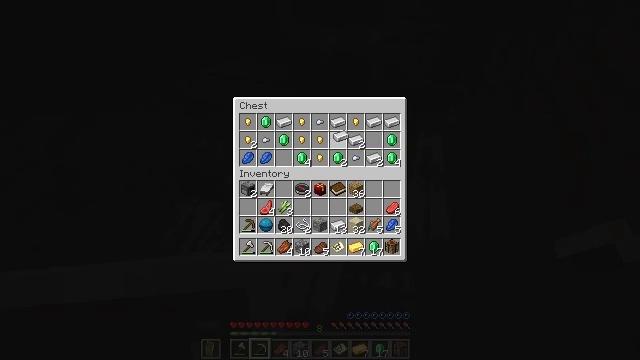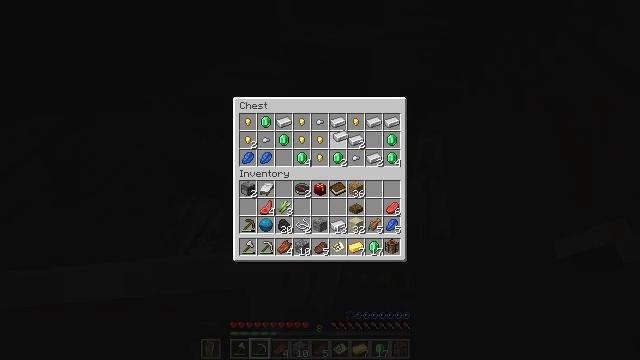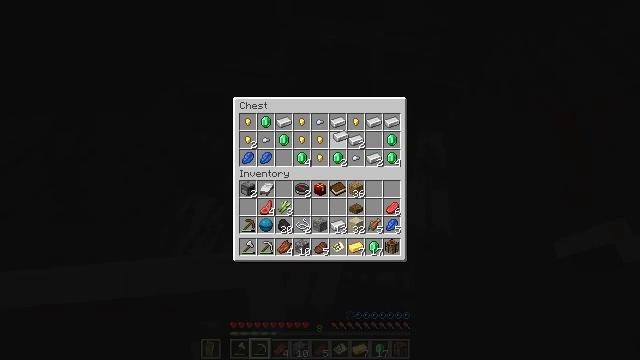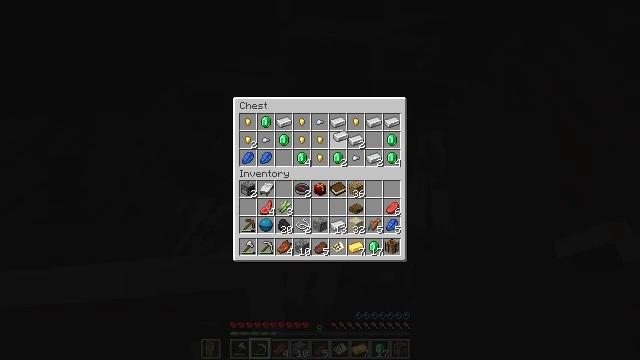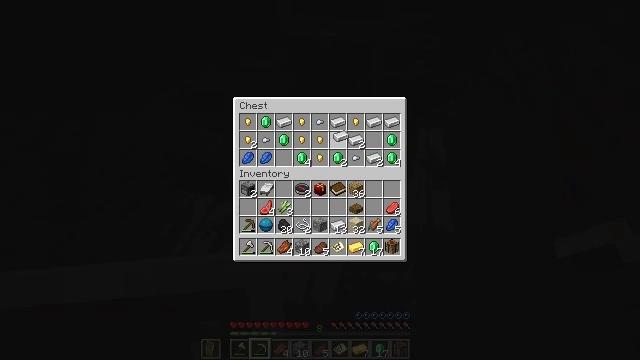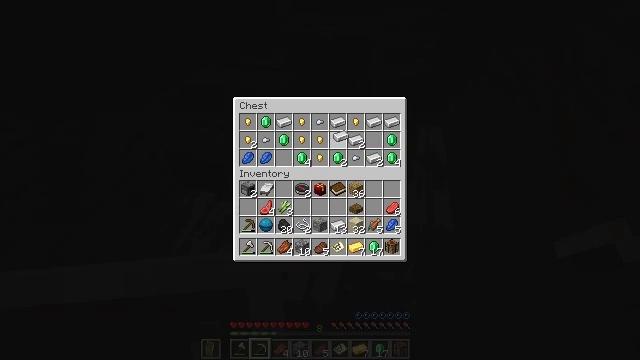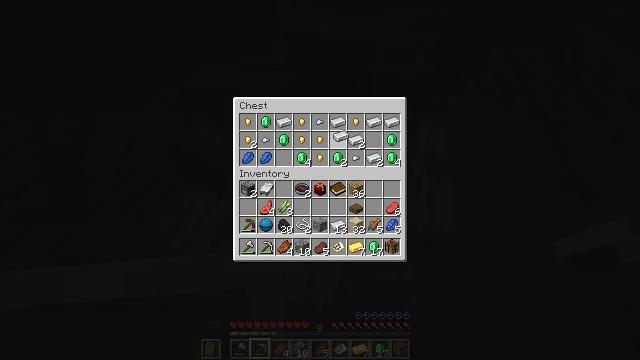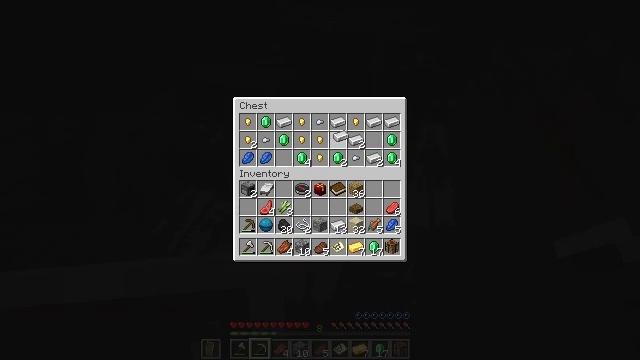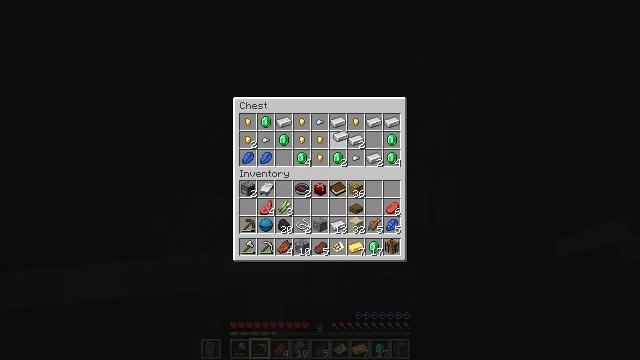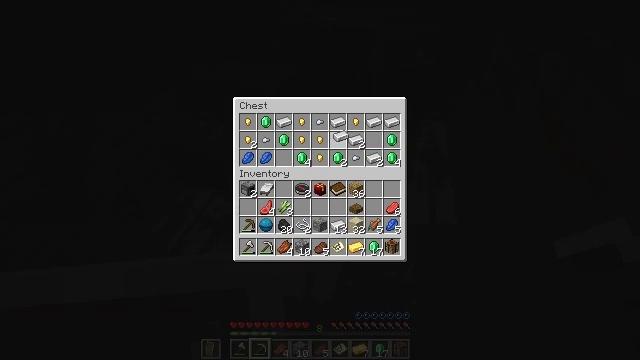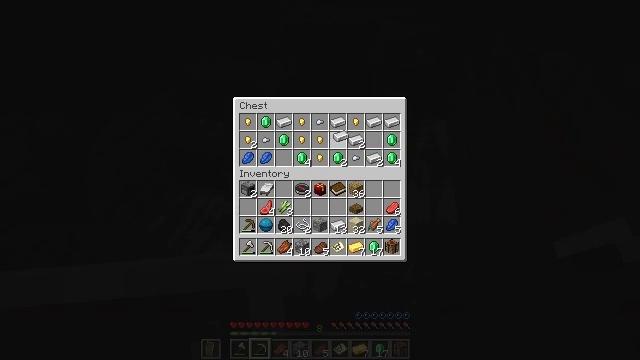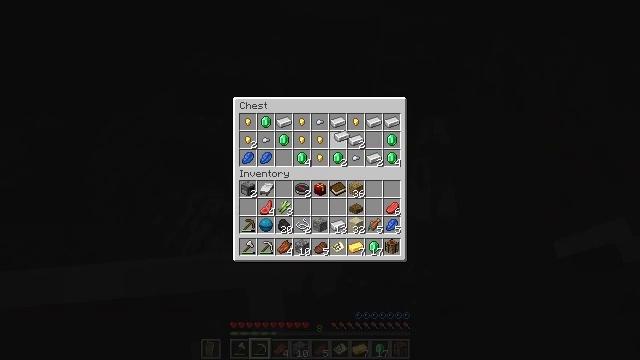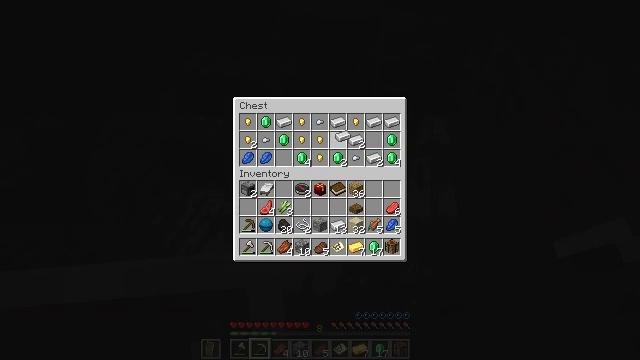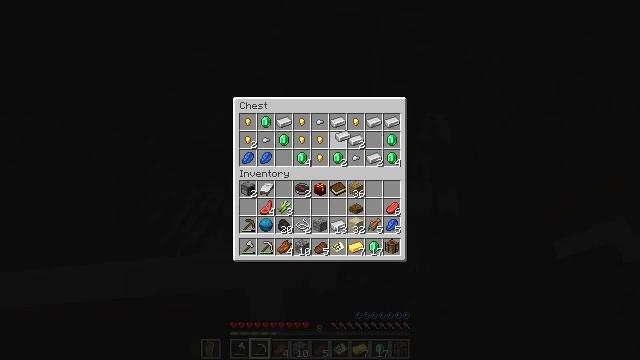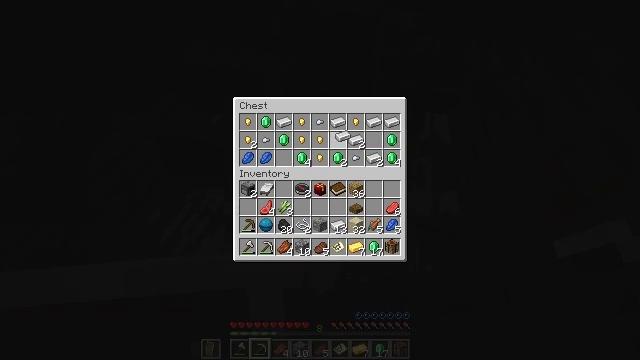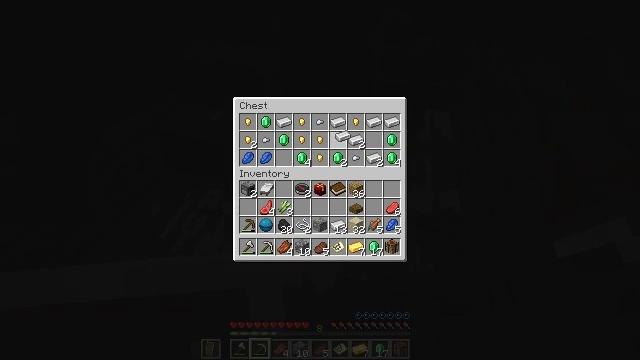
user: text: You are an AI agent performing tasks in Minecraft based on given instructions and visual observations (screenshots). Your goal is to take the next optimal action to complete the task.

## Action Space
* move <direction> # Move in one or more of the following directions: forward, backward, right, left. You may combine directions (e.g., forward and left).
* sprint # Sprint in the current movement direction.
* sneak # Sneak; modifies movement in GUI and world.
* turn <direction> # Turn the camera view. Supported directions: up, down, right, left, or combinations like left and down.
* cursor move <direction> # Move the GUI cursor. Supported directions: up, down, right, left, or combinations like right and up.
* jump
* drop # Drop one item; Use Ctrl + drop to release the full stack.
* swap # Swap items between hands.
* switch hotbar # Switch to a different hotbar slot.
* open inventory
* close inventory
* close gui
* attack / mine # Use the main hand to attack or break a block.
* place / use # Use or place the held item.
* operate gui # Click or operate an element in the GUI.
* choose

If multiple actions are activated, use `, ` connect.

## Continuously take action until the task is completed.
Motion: motion action
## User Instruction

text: Drop a filled map.
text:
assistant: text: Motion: operate gui
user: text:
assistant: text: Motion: operate gui
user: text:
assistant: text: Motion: operate gui
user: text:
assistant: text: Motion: operate gui
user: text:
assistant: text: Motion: operate gui
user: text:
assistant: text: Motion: operate gui
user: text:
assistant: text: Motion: operate gui
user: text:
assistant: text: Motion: operate gui
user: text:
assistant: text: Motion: operate gui
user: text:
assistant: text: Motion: operate gui
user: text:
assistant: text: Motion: operate gui
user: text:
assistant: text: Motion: operate gui
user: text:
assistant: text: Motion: operate gui
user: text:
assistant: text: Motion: operate gui
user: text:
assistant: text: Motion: operate gui
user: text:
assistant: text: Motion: no_op
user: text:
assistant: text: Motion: no_op
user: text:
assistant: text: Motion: no_op
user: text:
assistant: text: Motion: no_op
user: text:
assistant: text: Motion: operate gui
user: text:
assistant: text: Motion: operate gui
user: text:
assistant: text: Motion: no_op
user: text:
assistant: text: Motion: no_op
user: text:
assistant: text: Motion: no_op
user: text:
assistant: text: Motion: no_op
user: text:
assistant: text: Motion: sneak
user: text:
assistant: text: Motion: sneak
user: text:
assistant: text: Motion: sneak, operate gui
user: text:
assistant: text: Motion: sneak, operate gui
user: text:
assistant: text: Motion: sneak